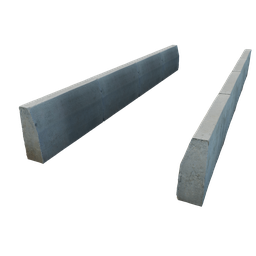
Label: architecture